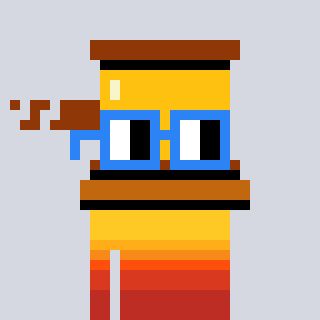
a pixel art character with square blue glasses, a gavel-shaped head and a orange-colored body on a cool background